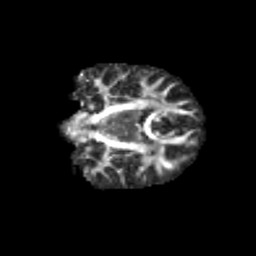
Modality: FA
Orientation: coronal
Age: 11
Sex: female
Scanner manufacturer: siemens
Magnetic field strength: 3 T
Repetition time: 3.8 s
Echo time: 0.07 s